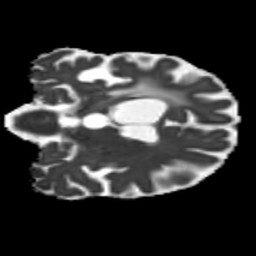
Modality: MD
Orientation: coronal
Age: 63
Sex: female
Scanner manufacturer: siemens
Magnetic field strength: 3 T
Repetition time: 5.25 s
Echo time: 0.08 s